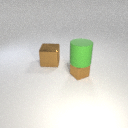
large brown metal cube to the left of small brown metal cube